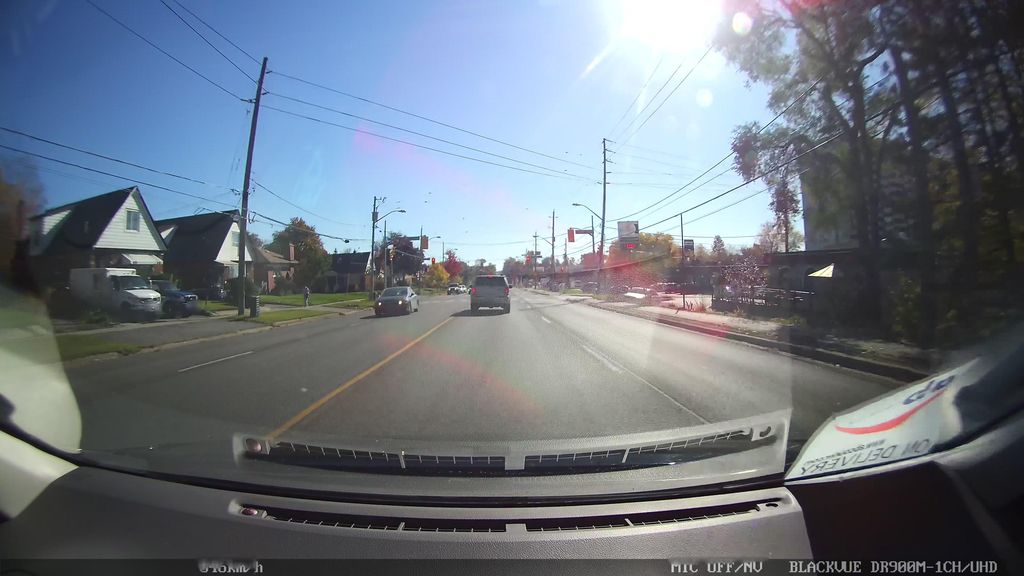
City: toronto